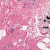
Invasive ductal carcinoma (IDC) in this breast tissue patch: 0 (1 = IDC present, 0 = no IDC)